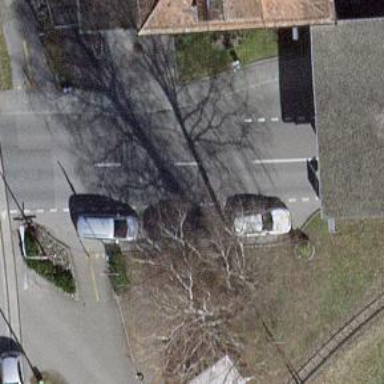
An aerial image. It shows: Bus stop with platform for public transport.